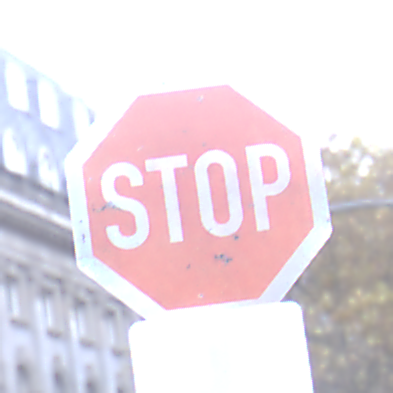
Verkehrszeichen: Stop
Zusatzzeichen unten: VerlaufVorfahrtsstrasse7
Umgebung: Outdoor, Urban
Tageszeit: SunriseSunset
Wetter: PartlyCloudy
Licht: Natural
Jahreszeit: NotSpecified
Kontrast: LowContrast